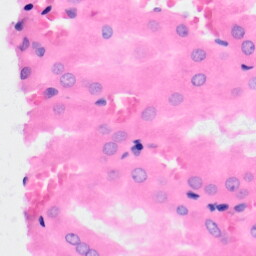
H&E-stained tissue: Kidney